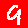
Digit: 9